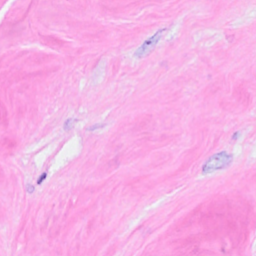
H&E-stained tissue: Breast